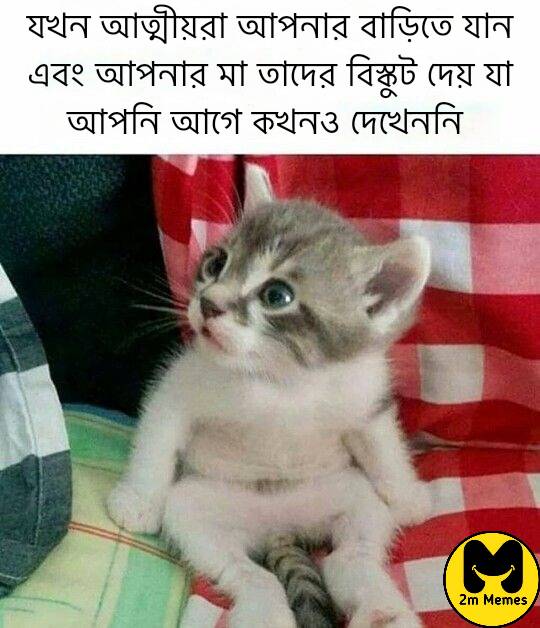
Text: যখন আত্মীয়রা আপনার বাড়িতে যান এবং আপনার মা তাদের বিস্কুট দেয় যা আপনি আগে কখনও দেখেননি
Label: Non Hate